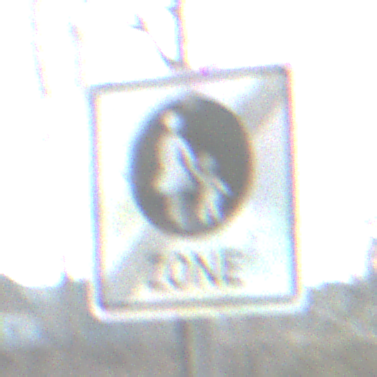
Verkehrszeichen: EndeFussgaengerzone
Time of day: MorningAfternoon
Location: Outdoor (Suburban)
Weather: PartlyCloudy
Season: NotSpecified
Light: Natural